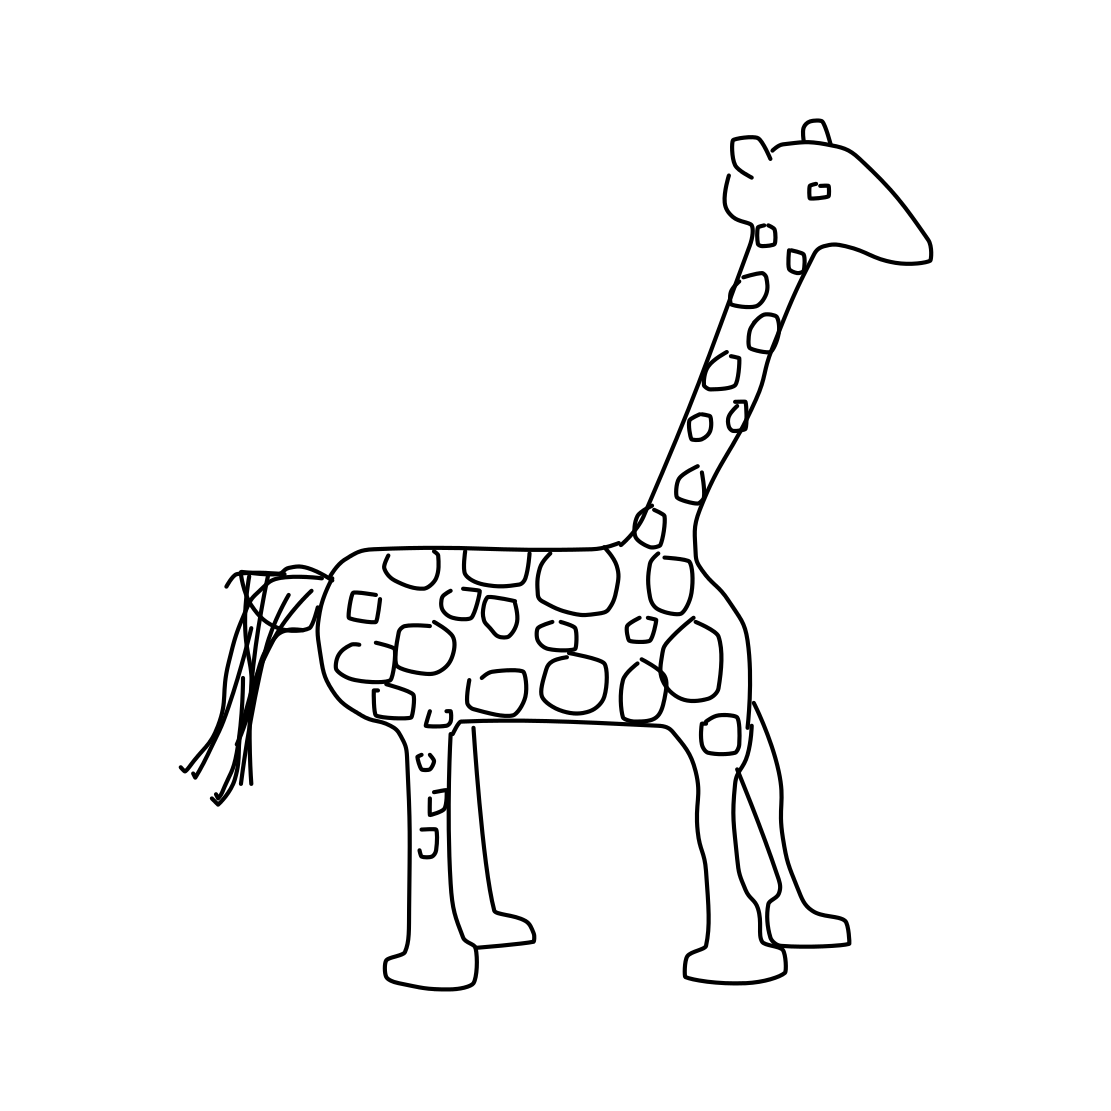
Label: giraffe